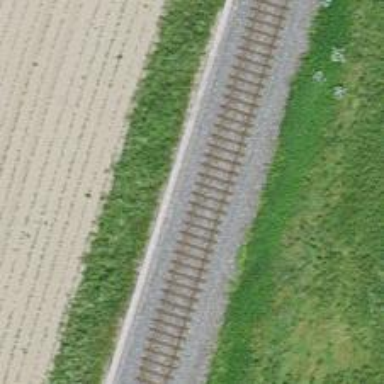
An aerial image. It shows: Single-track railway with electrified contact lines.